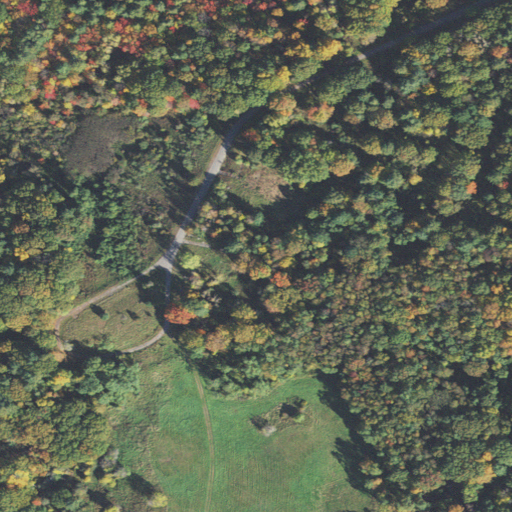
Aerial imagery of mountain in New Hampshire named Hoyt Hill containing deciduous forest, pasture, mixed forest, open development, evergreen forest, and low intensity development